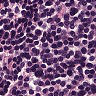
Metastatic tissue present: no